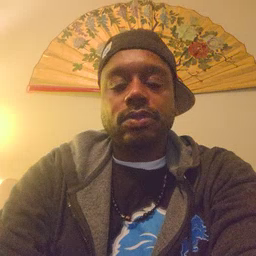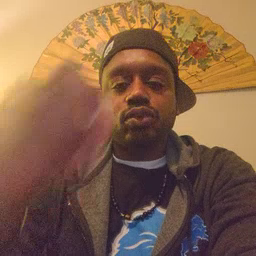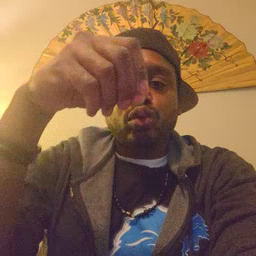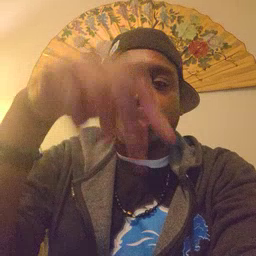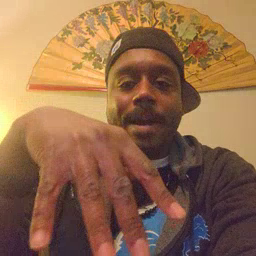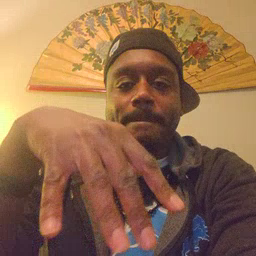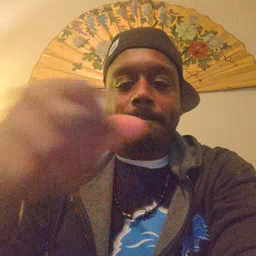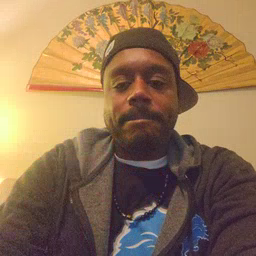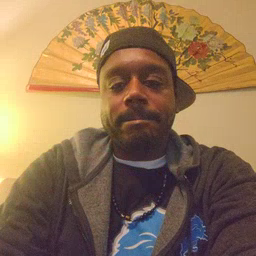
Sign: drop